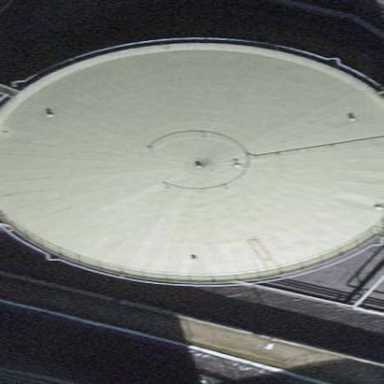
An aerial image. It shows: Storage tank which is man-made and housed in building.